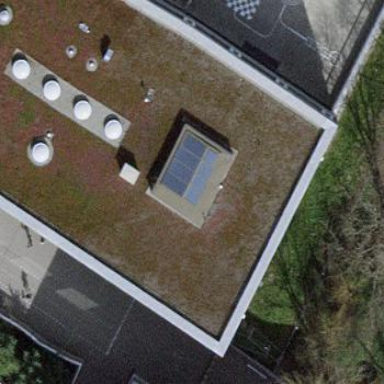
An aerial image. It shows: School building.